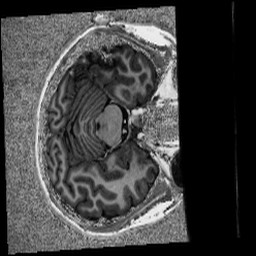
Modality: UNIT1
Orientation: axial
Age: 21
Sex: female
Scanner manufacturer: siemens
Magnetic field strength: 6.98 T
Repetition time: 6 s
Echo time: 0.00283 s